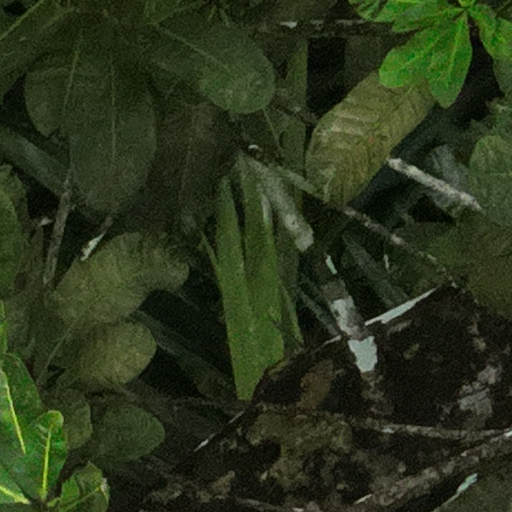
Species: Anacardium excelsum
GBIF accepted scientific name: Anacardium excelsum
Crown area (m\u00b2): 155.5